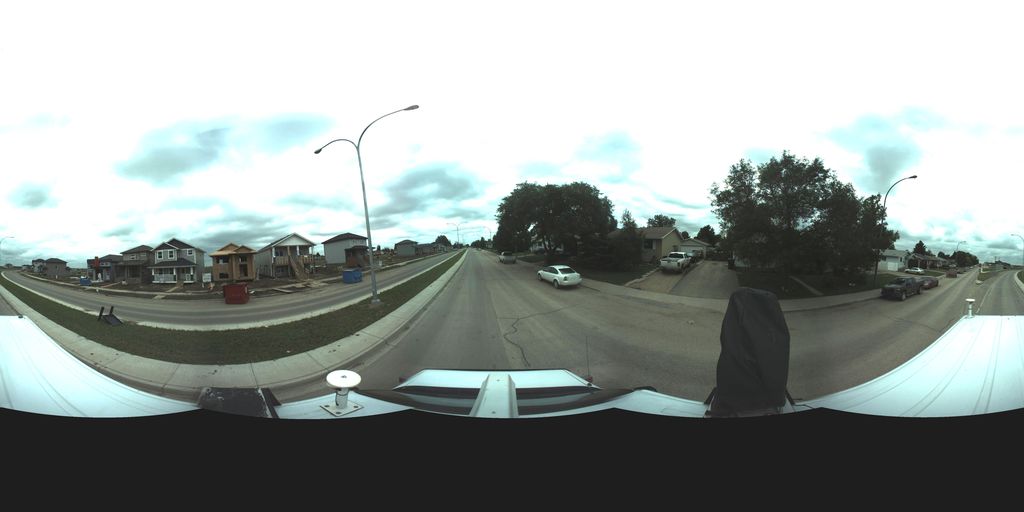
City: saskatoon